В двух сообщающихся сосудах, площади сечения которых $S_{1}$ и $S_{2}$, находится жидкость плотностью $\rho$. Сосуды герметично закрыты поршнями, которые могут перемещаться под действием системы блоков и нерастяжимых нитей связанных с рычагом $P$ (см. рисунок).  Вначале нити не натянуты и не провисают, а поршни соприкасаются с жидкостью. Рычаг медленно смещают вверх на небольшое расстояние $h$ так, что он остается горизонтальным, а нити вертикальными.
В предположении, что $S_{1} > S_{2}$ , определите, в каких направлениях и на какие расстояния сместятся поршни. Какую силу $F_{1}$ необходимо прикладывать к рычагу, чтобы удерживать его после смещения на расстояние $h$?
Какая сила $F_{2}$ потребуется для перемещения рычага вверх на расстояние $h$ при $S_{2} = 2S_{1}$? Массами рычага, блоков, нитей и поршней можно пренебречь. Трения нет. Сосуды от подставки не отрываются. Давление паров жидкости гораздо меньше атмосферного давления $p_{0}$ . Ускорение свободного падения $g$.
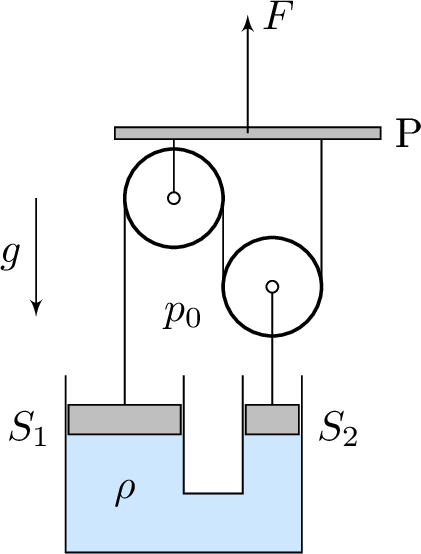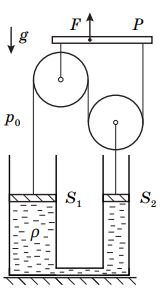
В предположении, что $S_{1} > S_{2}$ , определите, в каких направлениях и на какие расстояния сместятся поршни. Какую силу $F_{1}$ необходимо прикладывать к рычагу, чтобы удерживать его после смещения на расстояние $h$?
Решение: Объём жидкости не изменяется, следовательно поршни могут перемещаться только в противоположных направлениях. Поршень $S_{2}$ смещается вверх, а $S_{1}$ — вниз. Пусть при перемещении рычага вверх на $h$, правый поршень поднялся на $x$, а левый опустился на $y$. Тогда из-за несжимаемости жидкости $y=xS_{2}/S_{1}$. Рассмотрим изменение длин вертикальных участков нити $AB$, $CD$ и $EF$. Длина $AB$ увеличивается на $\Delta l_{2}=x-h$. Длина нити не меняется, поэтому $\Delta l_{1}=2\Delta l_{2}$. Следовательно $h+y=2x-2h$. Откуда: $$ x=\frac{3hS_{1}}{(2S_{1}-S_{2})}, \text{ а } y=\frac{3hS_{2}}{(2S_{1}-S_{2})}. $$  На поршни действуют силы натяжения (на левый действует сила $T$, а на правый $2T$), сила давления атмосферы и сила давления, действующая со стороны жидкости. Пусть $p_{1}$ давление в жидкости под поршнем в левом цилиндре. Давление под правым поршнем будет равно: $$ p_{2}=p_{1}-\rho g(x+y)=p_{1}-\rho gx(1+S_{2}/S_{1}). $$ Условие равновесия для левого поршня: $T+p_{1}S_{1}=p_{0}S_{1}$. Для правого: $2T+p_{2}S_{2}=p_{0}S_{2}$. Откуда: $$ p_{1}p_{0}-\rho gx\frac{S_{2}(S_{1}+S_{2})}{(2S_{1}-S_{2})S_{1}}, \\ T=(p_{0}-p_{1})S_{1}=\rho gx\frac{S_{2}(S_{1}+S_{2})}{(2S_{1}-S_{2})S_{1}}. $$ Сила $F$, приложенная к рычагу равна: $F=3T=9\rho gh\frac{S_{1}+S_{2}}{(2S_{1}-S_{2})^{2}}$.
Ответ: $$ x=\frac{3 h S_{1}}{\left(2 S_{1}-S_{2}\right)}, \text { a } y=\frac{3 h S_{2}}{\left(2 S_{1}-S_{2}\right)}. $$ $$ F_1=3 T=9 \rho g h \frac{S_{1}+S_{2}}{\left(2 S_{1}-S_{2}\right)^{2}}. $$

Какая сила $F_{2}$ потребуется для перемещения рычага вверх на расстояние $h$ при $S_{2} = 2S_{1}$?
Решение: При $S_{2}=2S_{1}$ на правый поршень действуют силы давления и натяжения вдвое большие, чем на левый, поэтому поршни не могут двигаться в противоположных направлениях. Следовательно смещение поршней возможно лишь при их отрыве от поверхности жидкости. При перемещении рычага силы не изменяются и равны: $T+p_{0}S_{1}$, $F=3T=3p_{0}S_{1}$.
Ответ: При перемещении рычага силы не изменяются и равны: $$ T=p_{0} S_{1}, F_2=3 T=3 p_{0} S_{1}. $$
Темы:
T, Механика, Сообщающиеся сосуды, Всероссийские, Блоки, Гидростатика